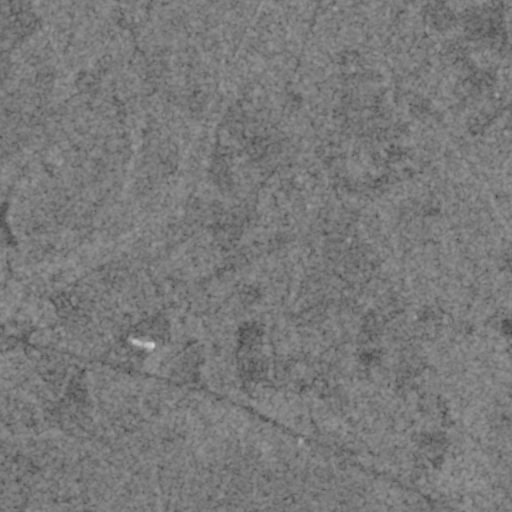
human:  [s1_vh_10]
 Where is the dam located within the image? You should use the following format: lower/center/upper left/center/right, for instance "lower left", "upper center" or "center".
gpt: The dam is located in the lower right of the image.
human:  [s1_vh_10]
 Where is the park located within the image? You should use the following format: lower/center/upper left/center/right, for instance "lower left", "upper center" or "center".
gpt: The park is located in the upper right of the image.
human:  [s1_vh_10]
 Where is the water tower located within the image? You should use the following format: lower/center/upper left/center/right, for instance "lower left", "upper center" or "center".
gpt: The water tower is located in the lower center of the image.
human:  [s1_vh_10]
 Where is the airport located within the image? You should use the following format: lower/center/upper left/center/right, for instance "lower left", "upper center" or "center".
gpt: There is no airport in the image.

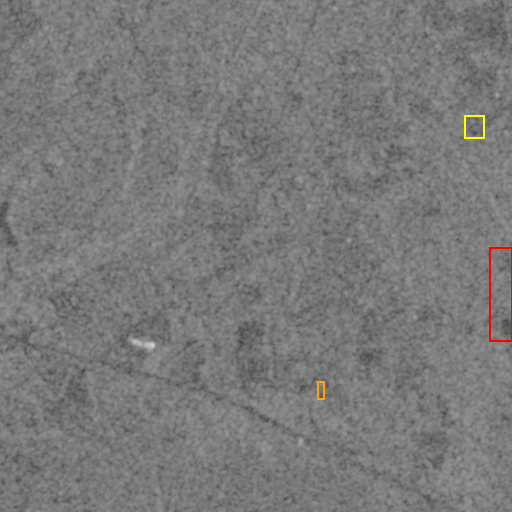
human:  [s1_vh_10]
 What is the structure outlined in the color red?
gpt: The structure outlined in red is a dam.
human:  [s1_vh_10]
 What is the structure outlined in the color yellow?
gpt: The structure outlined in yellow is a park.
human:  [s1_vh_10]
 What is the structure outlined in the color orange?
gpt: The structure outlined in orange is a building.
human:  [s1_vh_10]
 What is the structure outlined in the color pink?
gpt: There is no pink outline.